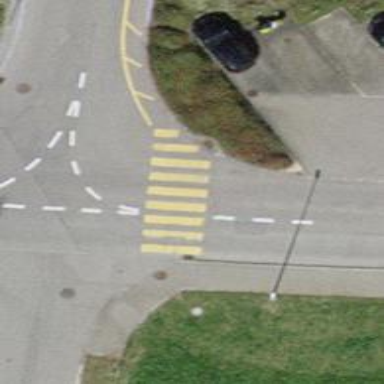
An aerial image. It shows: Uncontrolled zebra crossing on the road.